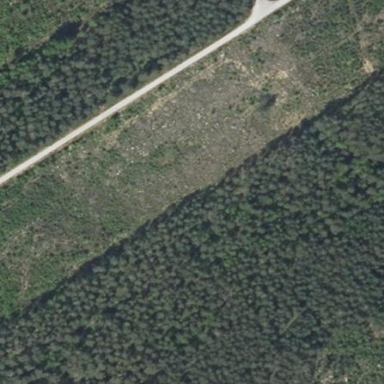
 likely man-made clearing in the landscape."